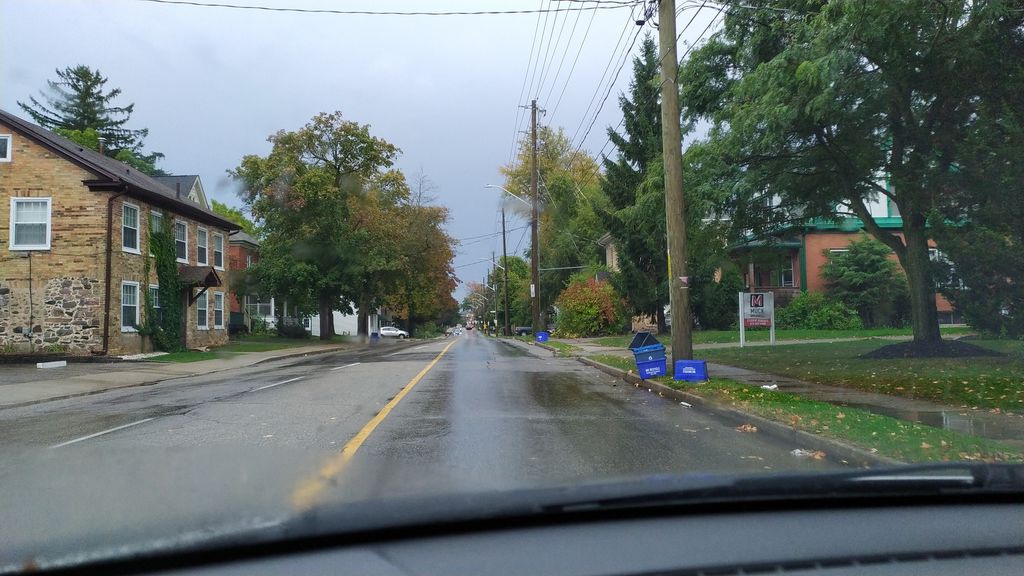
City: kitchener-waterloo